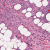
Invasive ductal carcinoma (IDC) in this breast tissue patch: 1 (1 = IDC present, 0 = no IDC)